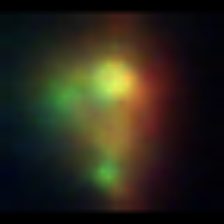
Taxon: NanoPlankton
Group: Other